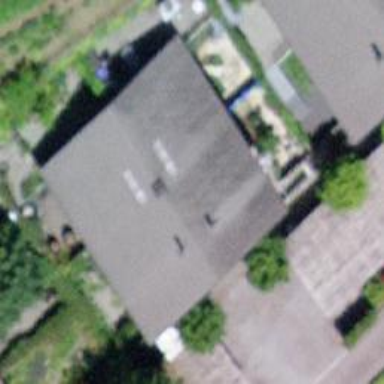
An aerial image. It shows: Residential building.